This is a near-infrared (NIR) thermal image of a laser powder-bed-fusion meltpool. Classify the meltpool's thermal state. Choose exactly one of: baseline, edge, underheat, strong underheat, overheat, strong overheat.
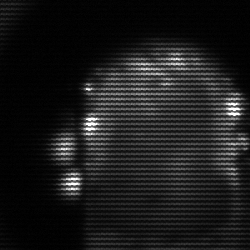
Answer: baseline